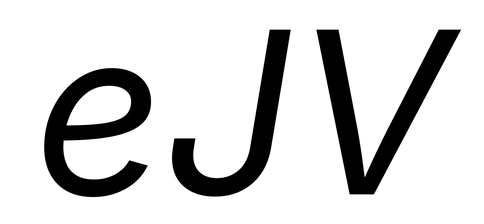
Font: Inter-Italic_Italic